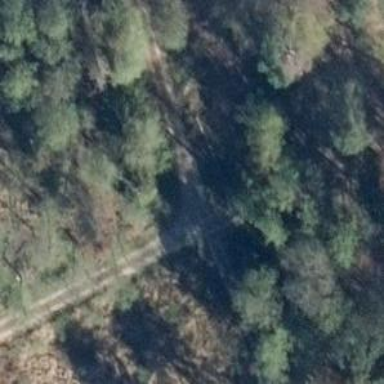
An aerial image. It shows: Track with grade 4 tracktype.